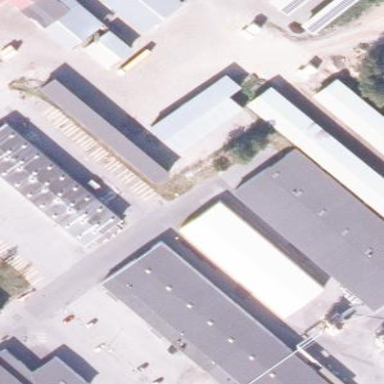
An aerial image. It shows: Industrial building.